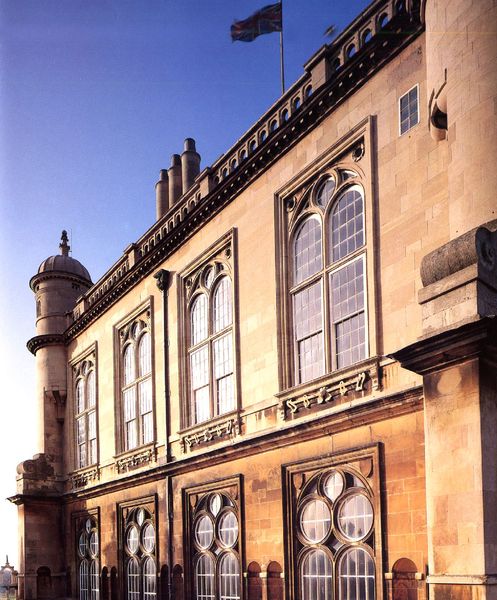
Titel: Wollaton Hall
Standort: (GB Nottinghamshire) (EU - GB - Nottinghamshire)
Schlagwörter: himmel, fenster, glas, hell, licht, säule, säulen, dach, gebäude, haus, schloss, architektur, stein, sonne, england, gotik, kamine, kreis, rund, schornstein, turm, bogen, fassade, perspektive, fahne, flagge, schornsteine, kuppel, geländer, foto, fugen, zinn, sprossen, türme, balustrade, fries, sims, gesims, sandstein, ballustrade, konsole, museum, maßwerk, kranzgesims, architetur, eckturm, unionjack, grossbritannien, turmhaube, großbritanien, cambridge, geoßbritannien